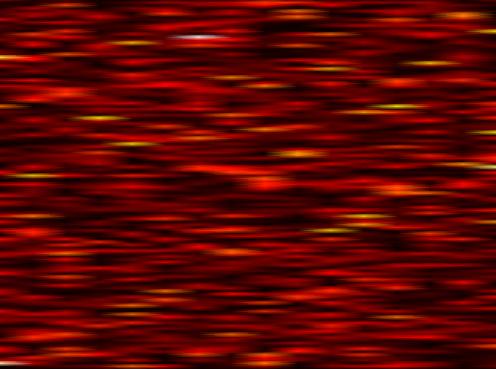
Label: FOFDM